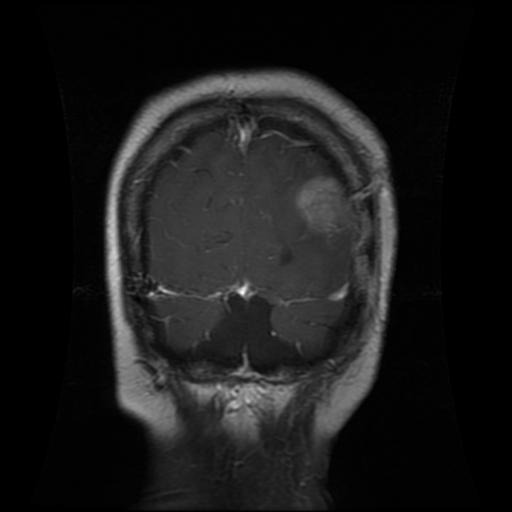
Label: glioma